Question: I'm trying to access my library's information through the CocoaPods website, but I'm not able to. All the other libraries seem to be able to expand (mine is MKWeatherUndergroundKit)

Here is my podspec
'''
Pod::Spec.new do |s|
s.name = "MKWeatherUndergroundKit"
s.version = "0.6"
s.summary = "A simple iOS and OS X library for retrieving weather information using the Weather Underground API"
s.homepage = "https://github.com/MendyK/MKWeatherUndergroundKit"
s.license = { :type => "MIT", :file => "LICENSE" }
s.author = { "MendyK" => "myEmail@gmail.com" }
s.social_media_url = "https://twitter.com/MenndK"
s.platform = :ios, '8.0'
s.source = { :git => "https://github.com/MendyK/MKWeatherUndergroundKit.git", :tag => "0.6"}
s.source_files = "MKWeatherUndergroundKit/*.{h,m}"
s.resources = "MKWeatherUndergroundKit/Climacons.ttf"
s.requires_arc = true
s.frameworks = 'CoreGraphics', 'CoreLocation'
end
'''
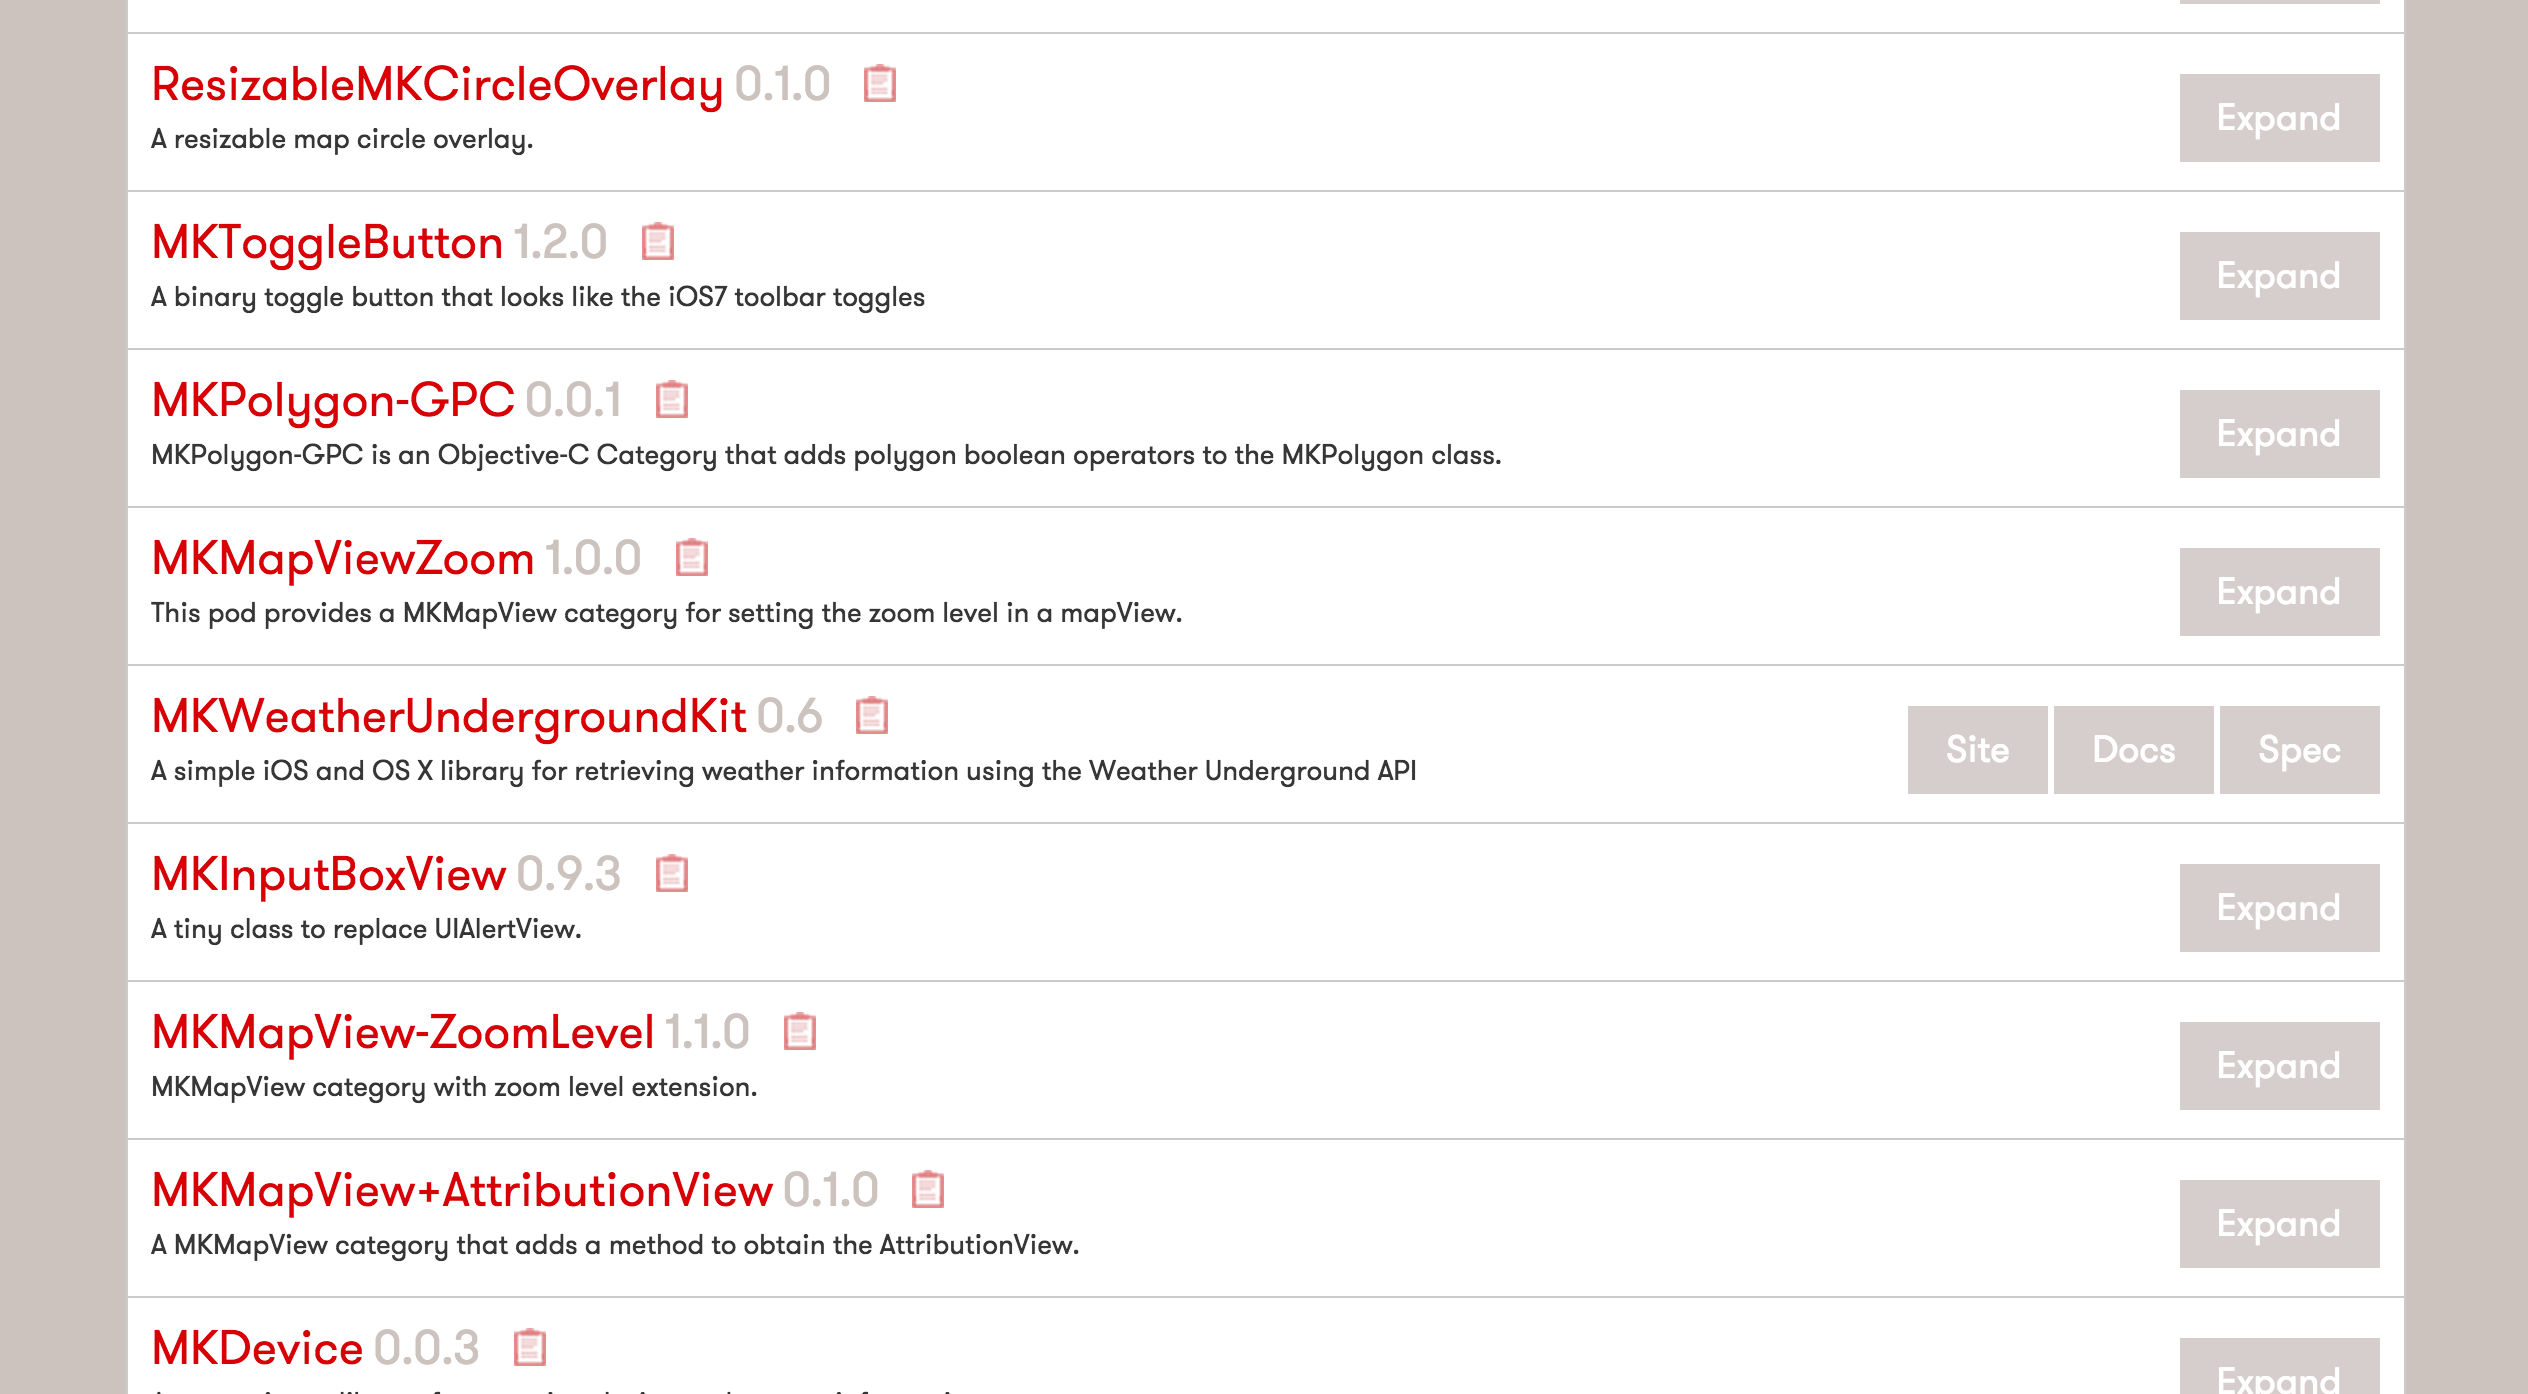
Answer: You should now be good, <URL>
The problem was that our CocoaDocs server was down, I've manually redeployed your version and am taking a look at the minute.
I've also wrote up an article on my blog post with a lot of useful tips: <URL>